Field crop: maize
Growth stage: 2
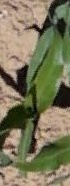
Species: maize